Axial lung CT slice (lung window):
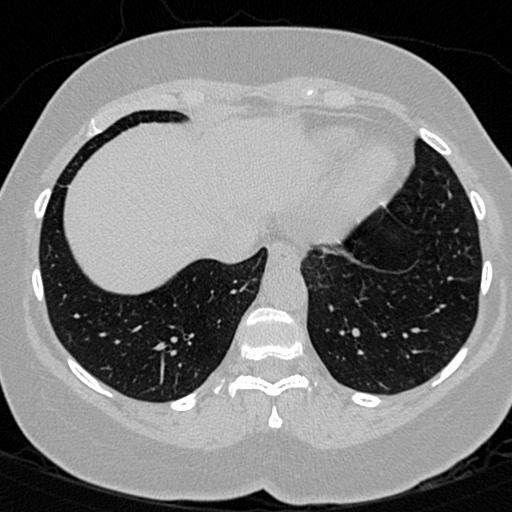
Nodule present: no